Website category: jobs
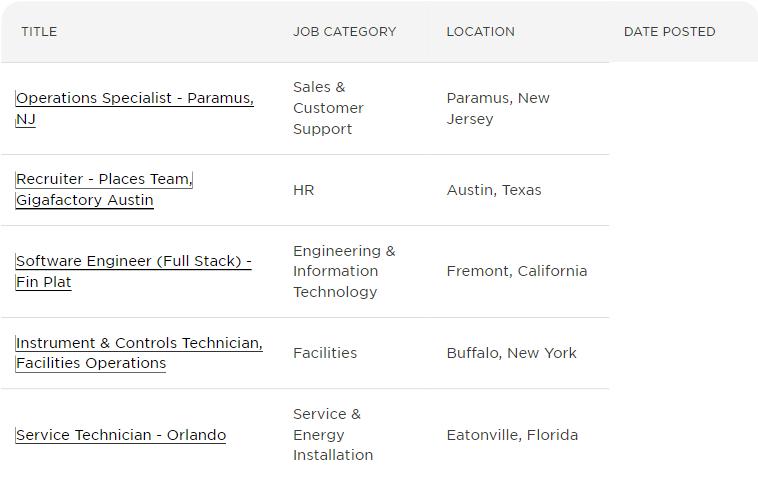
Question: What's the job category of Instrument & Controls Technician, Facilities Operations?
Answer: Facilities

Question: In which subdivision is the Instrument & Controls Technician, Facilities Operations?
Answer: Facilities

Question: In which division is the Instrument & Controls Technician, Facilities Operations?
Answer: Facilities

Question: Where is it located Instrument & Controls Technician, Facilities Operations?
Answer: Facilities

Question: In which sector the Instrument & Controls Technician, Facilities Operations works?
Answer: Facilities

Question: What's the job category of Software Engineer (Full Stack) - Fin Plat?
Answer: Engineering & Information Technology

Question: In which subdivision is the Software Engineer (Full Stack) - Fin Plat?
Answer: Engineering & Information Technology

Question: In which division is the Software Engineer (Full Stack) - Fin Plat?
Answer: Engineering & Information Technology

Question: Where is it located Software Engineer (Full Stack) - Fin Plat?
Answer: Engineering & Information Technology

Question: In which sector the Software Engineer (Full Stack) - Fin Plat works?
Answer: Engineering & Information Technology

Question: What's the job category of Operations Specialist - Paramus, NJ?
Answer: Sales & Customer Support

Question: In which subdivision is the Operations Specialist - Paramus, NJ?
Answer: Sales & Customer Support

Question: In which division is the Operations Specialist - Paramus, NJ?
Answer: Sales & Customer Support

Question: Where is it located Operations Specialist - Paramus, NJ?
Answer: Sales & Customer Support

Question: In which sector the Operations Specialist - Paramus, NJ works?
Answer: Sales & Customer Support

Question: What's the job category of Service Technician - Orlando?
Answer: Service & Energy Installation

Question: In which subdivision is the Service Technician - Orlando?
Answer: Service & Energy Installation

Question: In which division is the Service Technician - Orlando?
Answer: Service & Energy Installation

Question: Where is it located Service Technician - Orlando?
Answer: Service & Energy Installation

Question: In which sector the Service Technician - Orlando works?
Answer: Service & Energy Installation

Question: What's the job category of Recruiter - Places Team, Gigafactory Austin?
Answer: HR

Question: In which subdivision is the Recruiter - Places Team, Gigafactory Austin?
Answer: HR

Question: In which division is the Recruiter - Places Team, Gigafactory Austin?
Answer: HR

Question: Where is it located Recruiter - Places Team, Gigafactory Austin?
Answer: HR

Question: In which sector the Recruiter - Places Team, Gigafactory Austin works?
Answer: HR

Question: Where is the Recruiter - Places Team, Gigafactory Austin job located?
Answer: Austin, Texas

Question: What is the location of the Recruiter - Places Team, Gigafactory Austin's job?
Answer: Austin, Texas

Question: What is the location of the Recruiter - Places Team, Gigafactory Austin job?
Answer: Austin, Texas

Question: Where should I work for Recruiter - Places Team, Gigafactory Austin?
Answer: Austin, Texas

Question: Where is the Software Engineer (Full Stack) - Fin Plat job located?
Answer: Fremont, California

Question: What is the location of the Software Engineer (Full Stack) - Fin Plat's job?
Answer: Fremont, California

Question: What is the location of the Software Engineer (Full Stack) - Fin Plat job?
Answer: Fremont, California

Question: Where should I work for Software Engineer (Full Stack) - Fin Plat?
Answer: Fremont, California

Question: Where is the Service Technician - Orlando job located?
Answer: Eatonville, Florida

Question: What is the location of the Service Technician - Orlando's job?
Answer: Eatonville, Florida

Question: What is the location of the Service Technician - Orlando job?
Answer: Eatonville, Florida

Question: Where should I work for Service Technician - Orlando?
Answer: Eatonville, Florida

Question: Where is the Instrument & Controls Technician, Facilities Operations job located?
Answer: Buffalo, New York

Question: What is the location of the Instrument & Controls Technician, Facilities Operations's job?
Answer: Buffalo, New York

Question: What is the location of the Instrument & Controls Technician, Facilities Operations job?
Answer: Buffalo, New York

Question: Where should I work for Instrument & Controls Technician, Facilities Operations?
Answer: Buffalo, New York

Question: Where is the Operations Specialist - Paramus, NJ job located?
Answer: Paramus, New Jersey

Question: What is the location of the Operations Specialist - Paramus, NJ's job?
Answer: Paramus, New Jersey

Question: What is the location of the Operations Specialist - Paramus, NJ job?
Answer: Paramus, New Jersey

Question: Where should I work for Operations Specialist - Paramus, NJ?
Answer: Paramus, New Jersey

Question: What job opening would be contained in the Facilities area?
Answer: Instrument & Controls Technician, Facilities Operations

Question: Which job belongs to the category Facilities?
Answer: Instrument & Controls Technician, Facilities Operations

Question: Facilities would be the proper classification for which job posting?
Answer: Instrument & Controls Technician, Facilities Operations

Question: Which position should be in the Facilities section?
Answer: Instrument & Controls Technician, Facilities Operations

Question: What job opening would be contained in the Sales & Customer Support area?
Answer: Operations Specialist - Paramus, NJ

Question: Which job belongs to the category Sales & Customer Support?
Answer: Operations Specialist - Paramus, NJ

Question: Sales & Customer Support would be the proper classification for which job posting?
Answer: Operations Specialist - Paramus, NJ

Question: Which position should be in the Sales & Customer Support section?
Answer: Operations Specialist - Paramus, NJ

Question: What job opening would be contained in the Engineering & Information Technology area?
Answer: Software Engineer (Full Stack) - Fin Plat

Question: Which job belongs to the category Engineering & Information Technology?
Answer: Software Engineer (Full Stack) - Fin Plat

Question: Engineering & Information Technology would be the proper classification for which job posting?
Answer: Software Engineer (Full Stack) - Fin Plat

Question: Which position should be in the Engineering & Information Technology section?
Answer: Software Engineer (Full Stack) - Fin Plat

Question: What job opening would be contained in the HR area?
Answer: Recruiter - Places Team, Gigafactory Austin

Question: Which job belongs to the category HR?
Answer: Recruiter - Places Team, Gigafactory Austin

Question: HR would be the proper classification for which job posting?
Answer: Recruiter - Places Team, Gigafactory Austin

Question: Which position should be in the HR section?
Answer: Recruiter - Places Team, Gigafactory Austin

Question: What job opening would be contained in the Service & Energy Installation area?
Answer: Service Technician - Orlando

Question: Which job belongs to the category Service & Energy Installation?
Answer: Service Technician - Orlando

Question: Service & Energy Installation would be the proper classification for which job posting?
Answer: Service Technician - Orlando